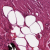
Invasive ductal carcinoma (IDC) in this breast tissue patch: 0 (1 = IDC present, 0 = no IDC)